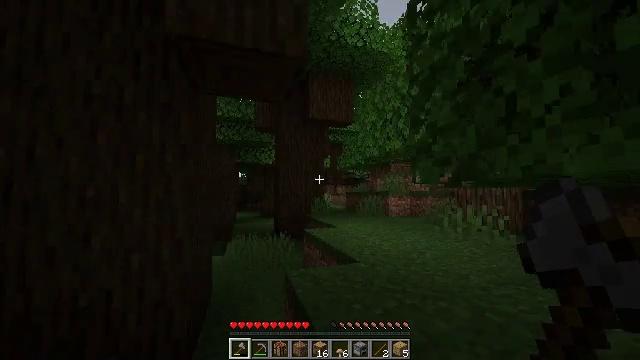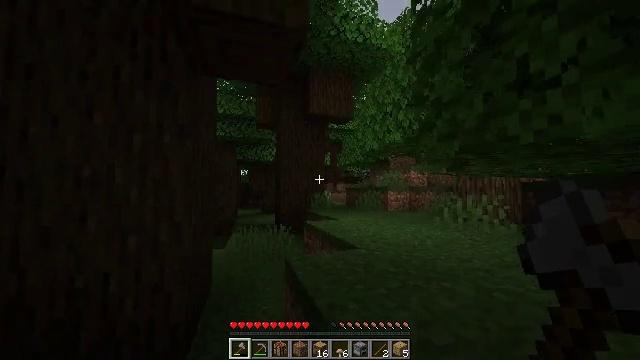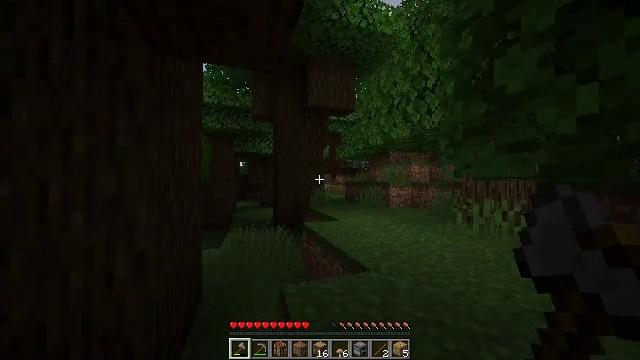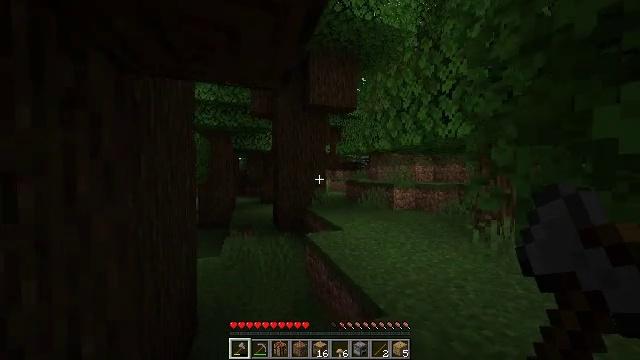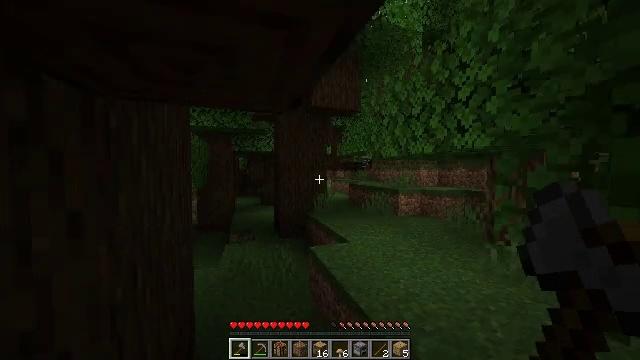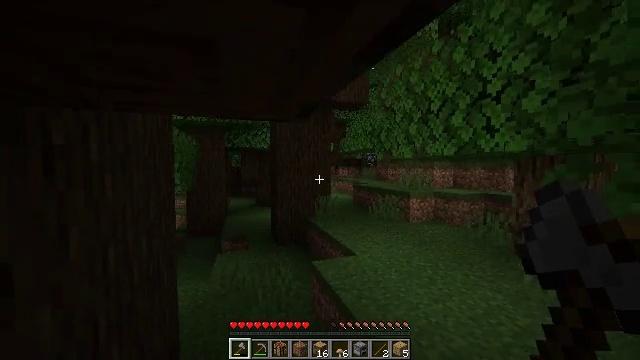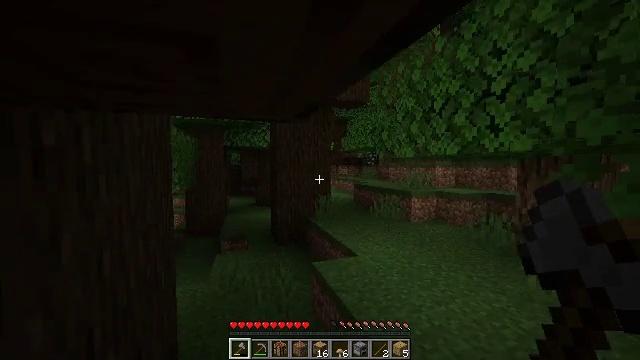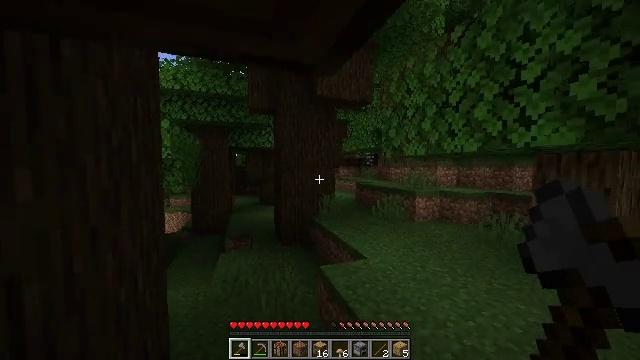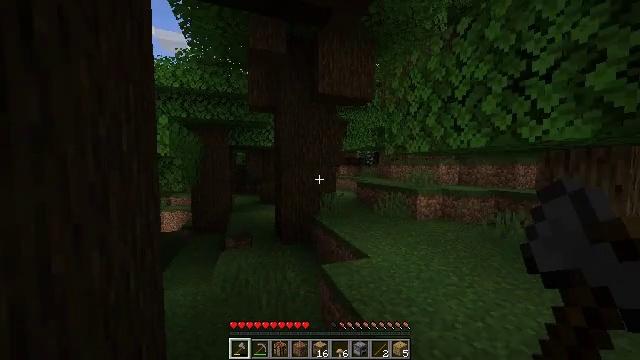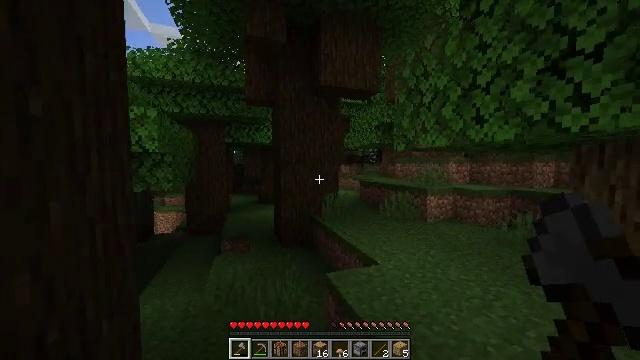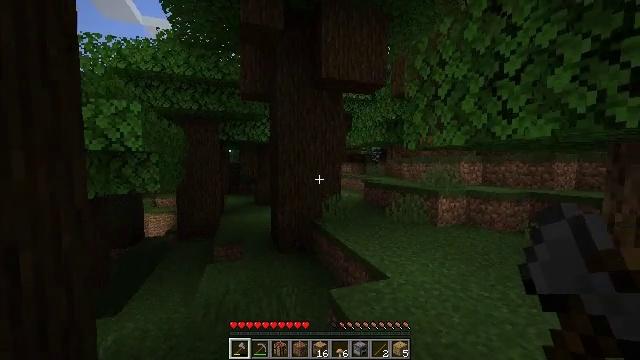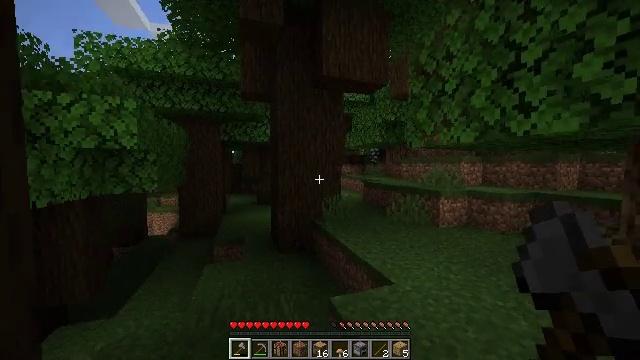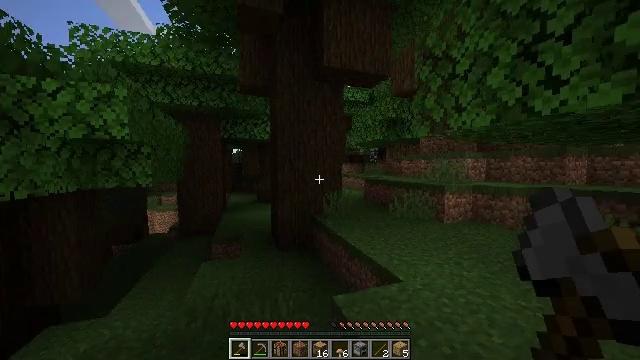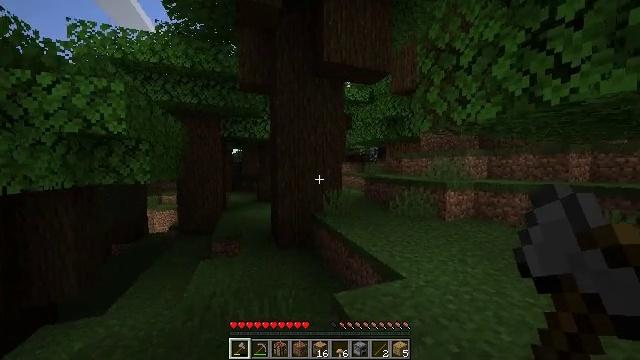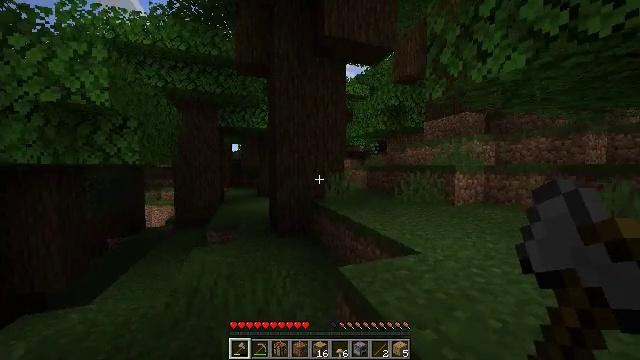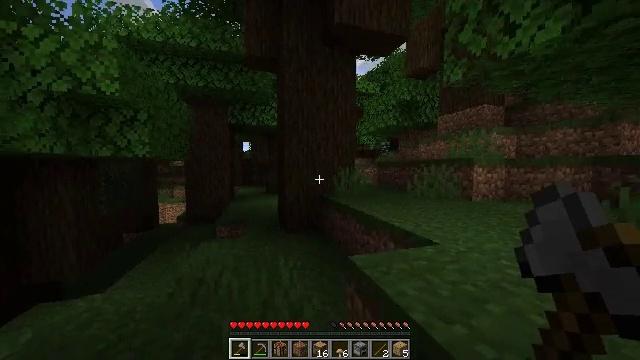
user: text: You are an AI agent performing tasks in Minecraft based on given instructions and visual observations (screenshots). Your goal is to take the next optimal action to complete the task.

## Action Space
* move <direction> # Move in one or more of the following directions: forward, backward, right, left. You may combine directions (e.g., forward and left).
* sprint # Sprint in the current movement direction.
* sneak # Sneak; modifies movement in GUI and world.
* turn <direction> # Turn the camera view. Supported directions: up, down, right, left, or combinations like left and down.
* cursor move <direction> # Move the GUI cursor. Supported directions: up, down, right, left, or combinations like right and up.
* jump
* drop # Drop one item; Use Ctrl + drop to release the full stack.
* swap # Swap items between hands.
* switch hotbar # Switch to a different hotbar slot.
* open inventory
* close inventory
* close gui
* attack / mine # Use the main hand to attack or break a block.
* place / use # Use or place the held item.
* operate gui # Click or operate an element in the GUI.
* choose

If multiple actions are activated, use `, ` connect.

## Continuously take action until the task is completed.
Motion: motion action
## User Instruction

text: Destroy the brown mushroom block for resources.
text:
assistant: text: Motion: move forward, sprint, jump
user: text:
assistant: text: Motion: move forward, sprint, turn down, jump
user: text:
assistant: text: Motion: move forward, sprint, turn down, jump
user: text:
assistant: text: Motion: move forward, sprint, jump
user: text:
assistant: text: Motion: move forward, sprint
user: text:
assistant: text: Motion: move forward, sprint
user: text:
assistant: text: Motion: move forward, sprint
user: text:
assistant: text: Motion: move forward, sprint
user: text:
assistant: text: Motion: move forward, sprint
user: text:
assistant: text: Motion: move forward, sprint
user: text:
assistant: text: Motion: move forward, sprint
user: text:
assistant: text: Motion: move forward, sprint
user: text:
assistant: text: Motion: move forward, sprint
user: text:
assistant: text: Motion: move forward, sprint
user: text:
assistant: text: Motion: move forward, sprint, turn left
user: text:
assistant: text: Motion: move forward, sprint, turn left
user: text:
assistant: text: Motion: move forward, sprint, turn left
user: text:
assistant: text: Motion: move forward, sprint, turn left
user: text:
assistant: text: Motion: move forward, sprint, turn left
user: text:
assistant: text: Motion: move forward, sprint, turn left
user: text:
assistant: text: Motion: move forward, sprint, turn left
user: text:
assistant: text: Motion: move forward, sprint, turn left and down
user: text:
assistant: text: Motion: move forward, sprint, turn left
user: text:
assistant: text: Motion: move forward, sprint, turn left
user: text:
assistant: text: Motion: move forward, sprint
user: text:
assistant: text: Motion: move forward, sprint
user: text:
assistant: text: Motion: move forward, sprint
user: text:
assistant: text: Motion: move forward, sprint
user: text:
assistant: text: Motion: move forward, sprint
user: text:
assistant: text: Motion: move forward, sprint, turn down